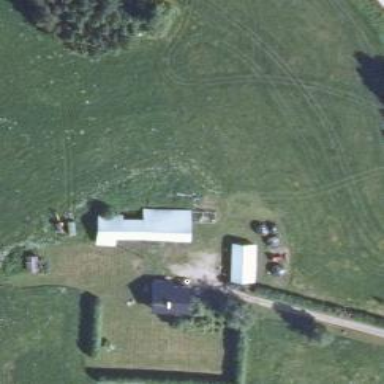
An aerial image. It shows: Farmyard area.